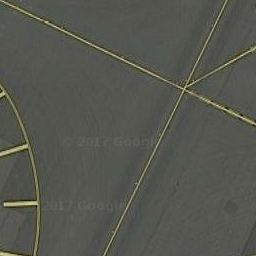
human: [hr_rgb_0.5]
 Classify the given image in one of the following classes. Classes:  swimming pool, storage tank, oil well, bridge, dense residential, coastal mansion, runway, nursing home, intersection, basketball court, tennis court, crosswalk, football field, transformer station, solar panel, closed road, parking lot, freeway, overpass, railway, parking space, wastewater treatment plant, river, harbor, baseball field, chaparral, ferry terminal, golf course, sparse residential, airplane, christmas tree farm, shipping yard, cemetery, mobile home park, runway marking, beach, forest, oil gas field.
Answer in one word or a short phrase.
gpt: runway marking